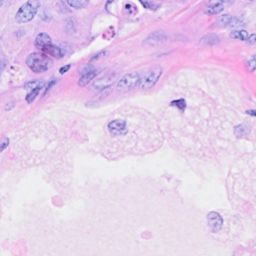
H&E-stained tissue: Breast